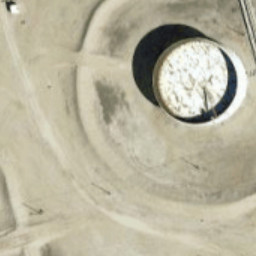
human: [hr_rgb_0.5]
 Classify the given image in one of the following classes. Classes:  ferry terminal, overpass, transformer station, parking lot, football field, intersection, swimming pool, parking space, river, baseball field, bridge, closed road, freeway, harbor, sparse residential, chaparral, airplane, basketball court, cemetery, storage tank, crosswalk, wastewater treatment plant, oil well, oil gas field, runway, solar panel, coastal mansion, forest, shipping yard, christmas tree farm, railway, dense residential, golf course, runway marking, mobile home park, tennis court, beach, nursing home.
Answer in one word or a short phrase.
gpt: storage tank